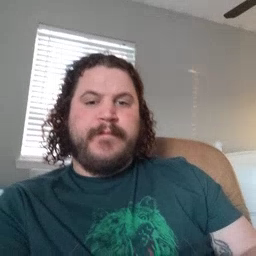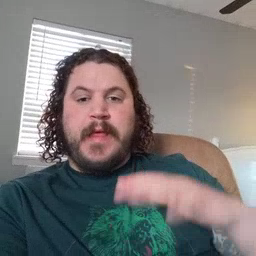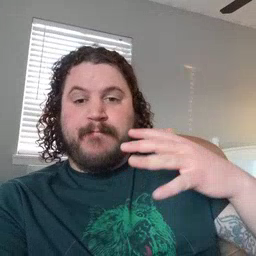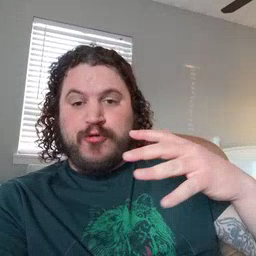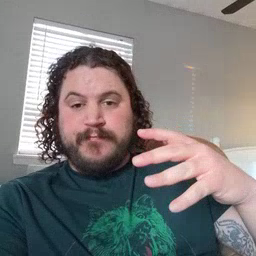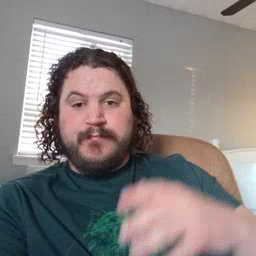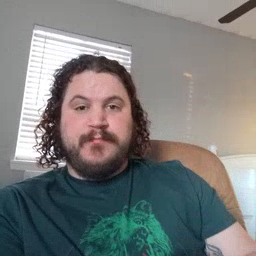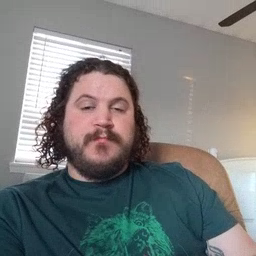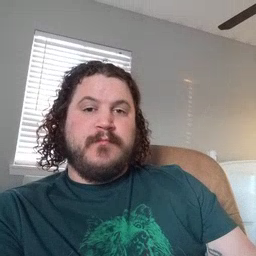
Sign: helicopter